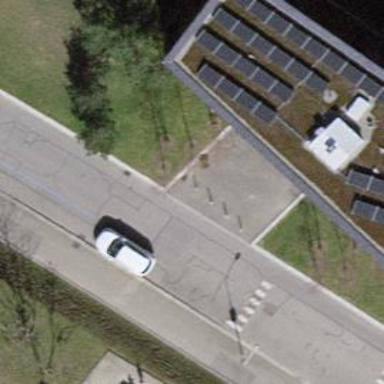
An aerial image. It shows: Bollard barrier.